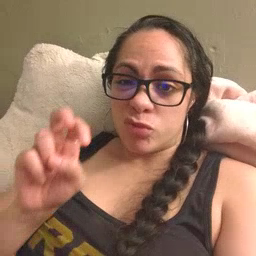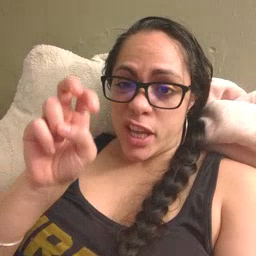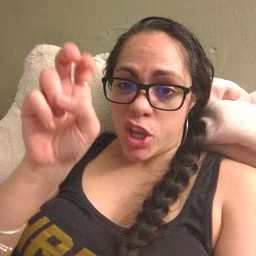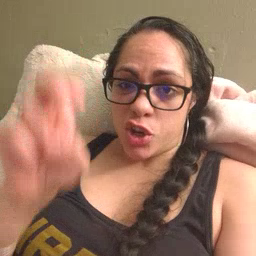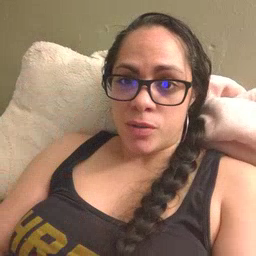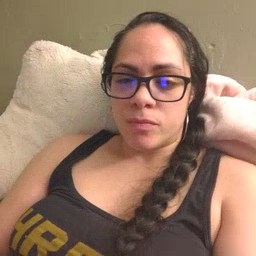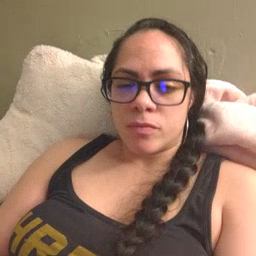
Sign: stairs